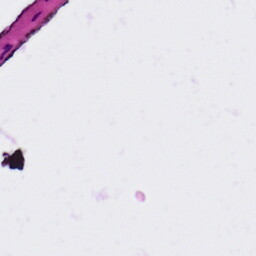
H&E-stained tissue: Ovarian